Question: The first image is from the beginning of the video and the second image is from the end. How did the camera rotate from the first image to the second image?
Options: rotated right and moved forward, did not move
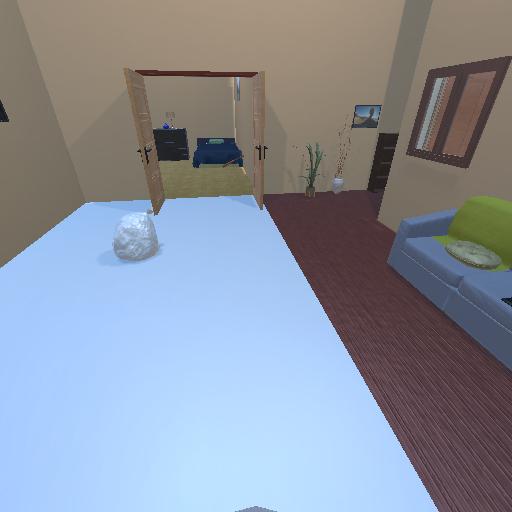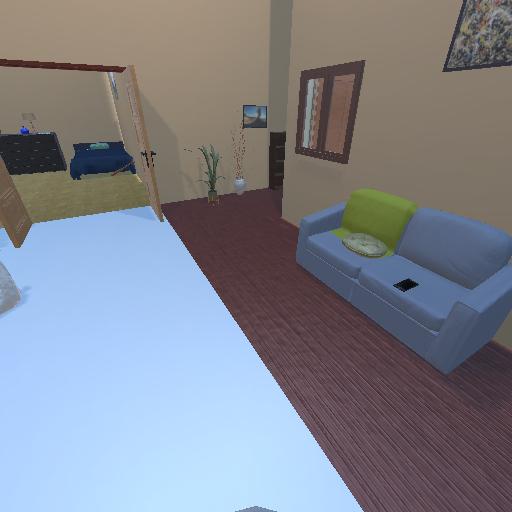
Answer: rotated right and moved forward